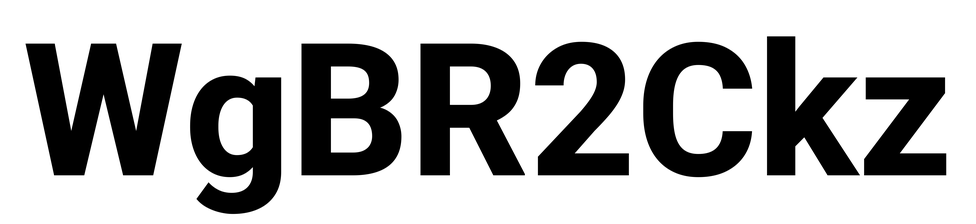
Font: Roboto_ExtraBold